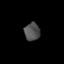
Tissue: prostate
Cell type: T cells
Senescence score: 0.3503
Nuclear area (px): 276
Mean DAPI intensity: 79.851